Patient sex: M
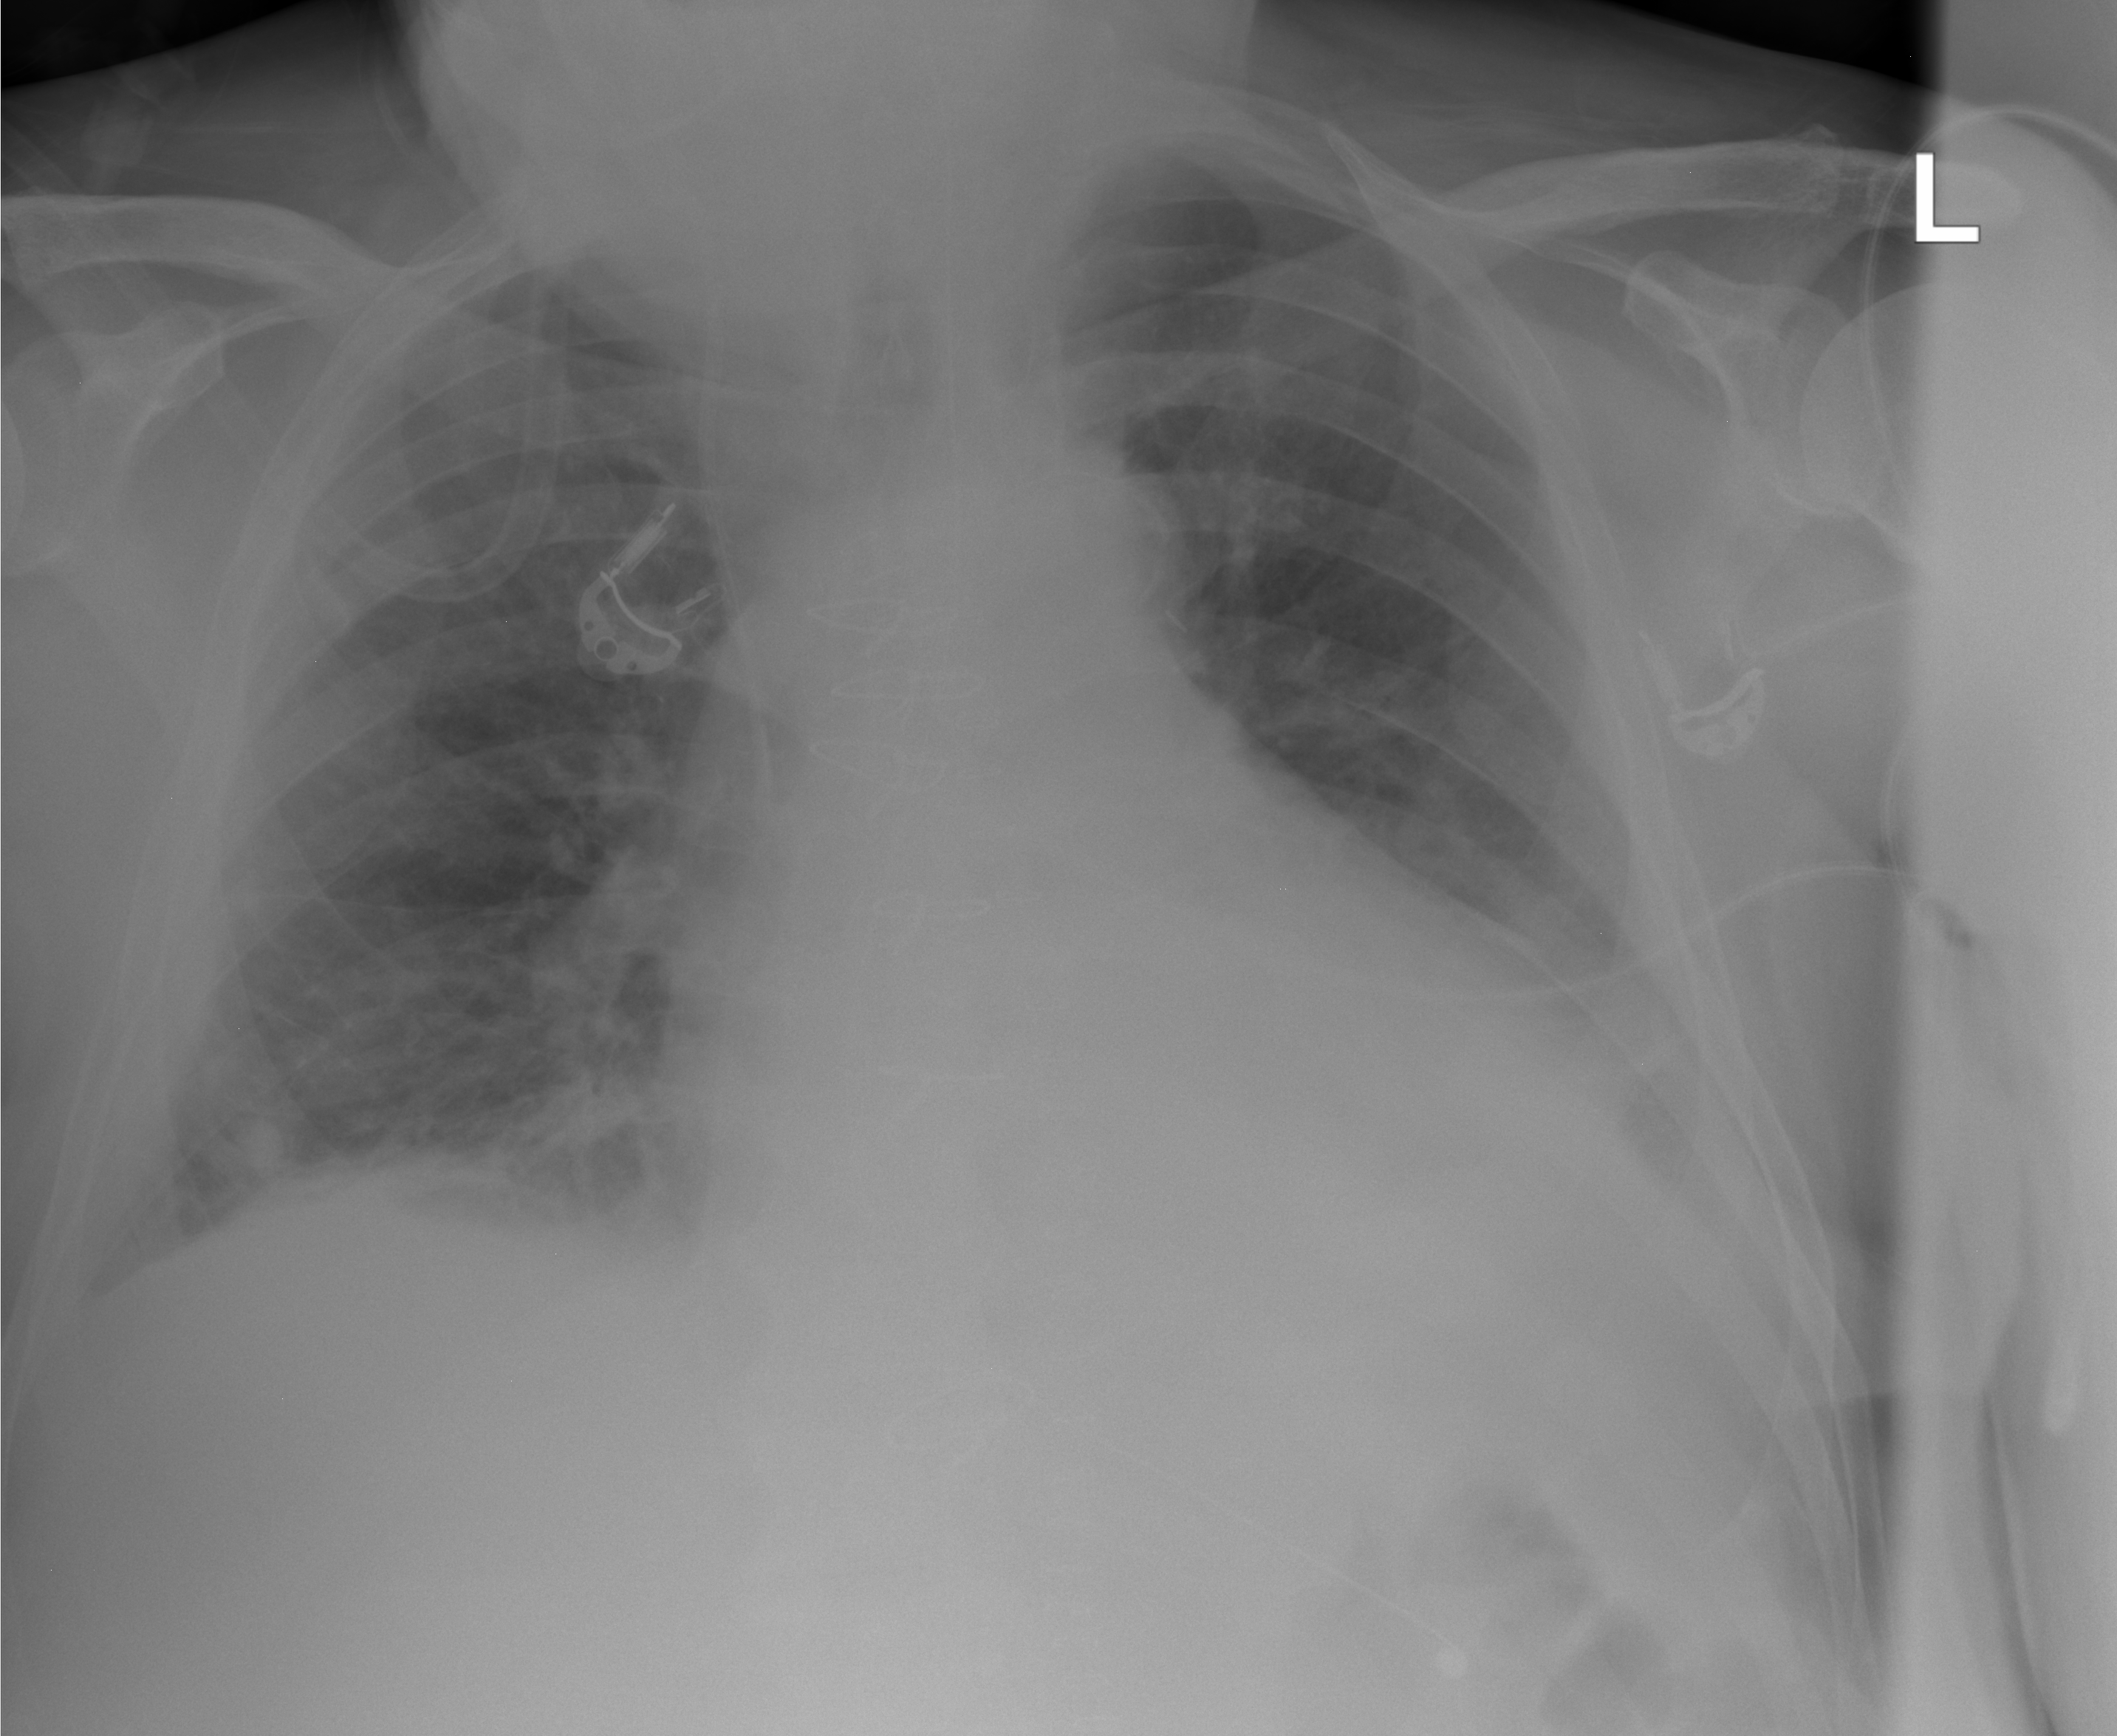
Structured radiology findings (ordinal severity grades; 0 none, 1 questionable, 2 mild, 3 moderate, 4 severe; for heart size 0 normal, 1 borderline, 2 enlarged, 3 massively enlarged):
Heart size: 2
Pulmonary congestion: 0
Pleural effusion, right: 2
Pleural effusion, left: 1
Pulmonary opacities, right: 2
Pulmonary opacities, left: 0
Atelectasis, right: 2
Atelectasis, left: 2